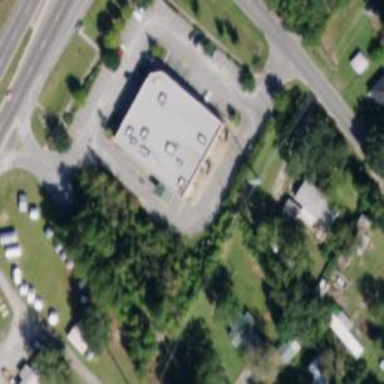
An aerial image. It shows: Building that is pharmacy providing healthcare services.